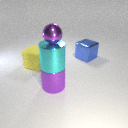
large blue metal cube behind large yellow rubber cube